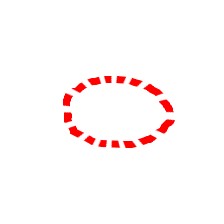
Shape: circle